Field crop: maize
Growth stage: 2
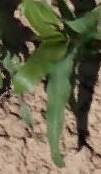
Species: maize